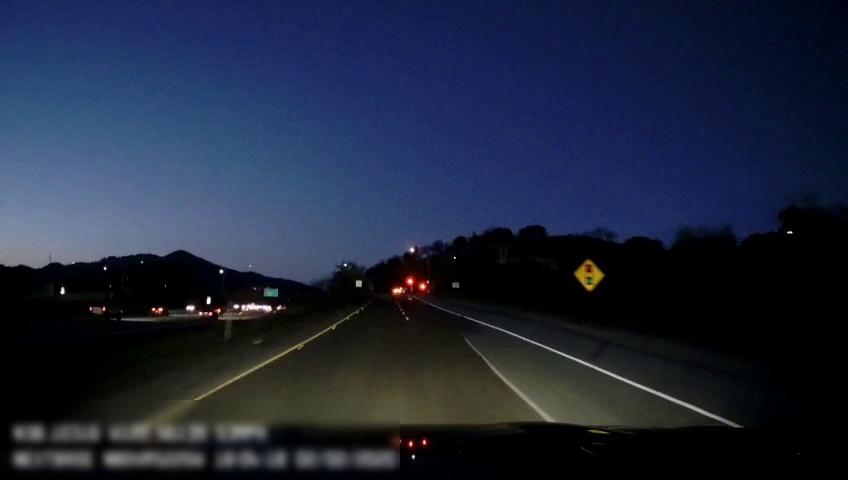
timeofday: Dusk/Dawn/Twilight
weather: Other
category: Drivable Space
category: Drivable Space
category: Vehicles | Car
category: Vehicles | Car
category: Vehicles | SUV
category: Vehicles | SUV
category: Vehicles | SUV
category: Lanes | Alternate Lane
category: Lanes | Alternate Lane
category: Lanes | Alternate Lane
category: Lanes | Alternate Lane
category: Traffic | Signs
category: Traffic | Signs